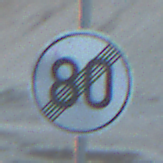
Verkehrszeichen: EndeGeschwindigkeit80
Umgebung: Outdoor, Beach
Tageszeit: SunriseSunset
Wetter: PartlyCloudy
Licht: Natural
Jahreszeit: NotSpecified
Kontrast: MediumContrast